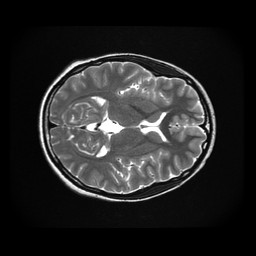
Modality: T2w
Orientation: axial
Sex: female
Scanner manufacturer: ge
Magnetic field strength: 3 T
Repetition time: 5 s
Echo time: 0.1017 s